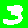
Digit: 3